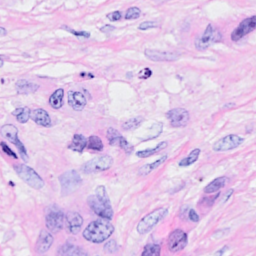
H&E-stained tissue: Breast